Current action and preconditions to check: trajectory_clear

Your task: For each precondition in the list above, predict whether it will hold at this action.

Consider the current scene as observed from the mobile robot's camera, and analyze the predicted future states of all dynamic agents (e.g., people, animals, vehicles, or any moving entities) within the NEXT SECOND.

IMPORTANT: Only answer "very likely" if you are absolutely certain—based on strong, clear evidence—that a dynamic agent will violate the precondition in the predicted future state. Do NOT answer "very likely" for unlikely, ambiguous, or low-probability risks.

Ask yourself for each precondition: Is there a high probability, with clear and convincing evidence, that the predicted future states of any dynamic agent will interfere with the predicted future state of the currently executing action within the NEXT SECOND, causing that precondition to fail?

Assess the risk level based on these predictions. Use "likely" or "very likely" if motions create a clear risk of interference.

Use "neutral" or "improbable" if agents are nearby but their predicted paths are clearly diverging or non-conflicting.

Failure Risk Categories: "very improbable", "improbable", "neutral", "likely", "very likely"

Answer Format: Output ONLY the probability_of_failure value from these categories: "very improbable", "improbable", "neutral", "likely", "very likely"

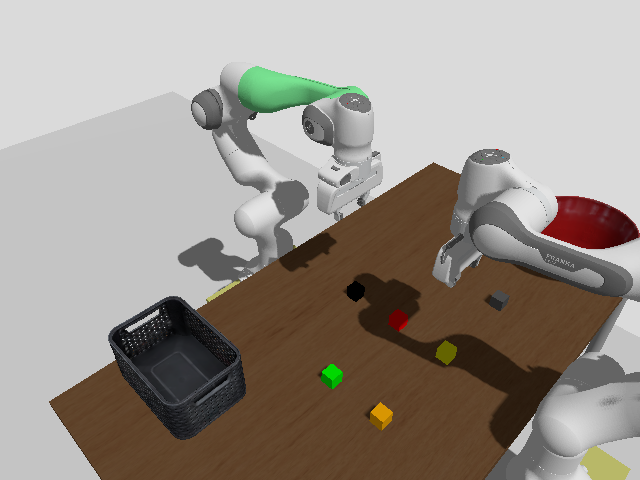

Answer: very improbable